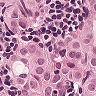
Metastatic tissue present: yes